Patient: sex M, age 43
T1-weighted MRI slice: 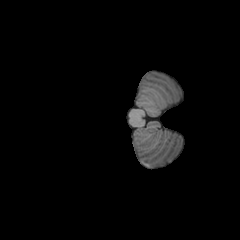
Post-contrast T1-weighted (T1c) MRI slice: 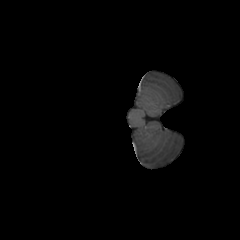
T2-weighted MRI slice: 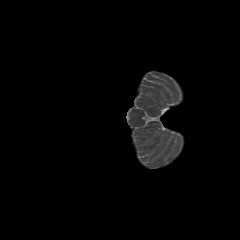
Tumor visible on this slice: no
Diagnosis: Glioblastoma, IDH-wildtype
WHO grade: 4